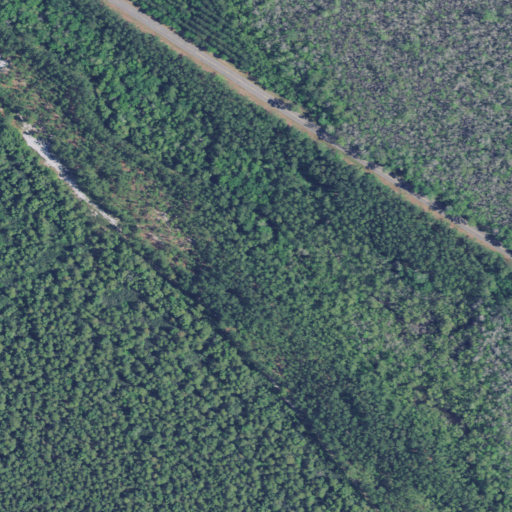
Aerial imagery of ridge(s) in South Carolina named Sand Ridge containing woody wetlands, evergreen forest, open development, and grassland